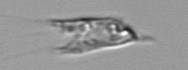
Label: Chrysochromulina_lanceolata